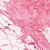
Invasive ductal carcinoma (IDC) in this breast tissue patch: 0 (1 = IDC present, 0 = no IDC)